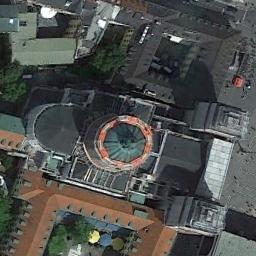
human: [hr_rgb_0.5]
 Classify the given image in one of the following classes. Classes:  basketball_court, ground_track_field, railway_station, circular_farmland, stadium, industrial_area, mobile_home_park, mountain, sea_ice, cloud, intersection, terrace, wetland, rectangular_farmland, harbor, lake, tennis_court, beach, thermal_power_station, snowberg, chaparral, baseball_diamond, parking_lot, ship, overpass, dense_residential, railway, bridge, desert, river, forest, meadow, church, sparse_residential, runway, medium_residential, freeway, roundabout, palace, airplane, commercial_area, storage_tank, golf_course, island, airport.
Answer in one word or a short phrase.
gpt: church